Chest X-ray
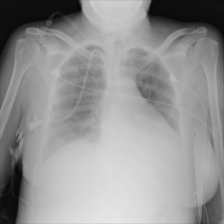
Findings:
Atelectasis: positive
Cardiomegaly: negative
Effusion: positive
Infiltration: negative
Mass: negative
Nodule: negative
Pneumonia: negative
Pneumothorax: negative
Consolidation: positive
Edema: negative
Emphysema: negative
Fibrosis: negative
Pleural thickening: negative
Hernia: negative